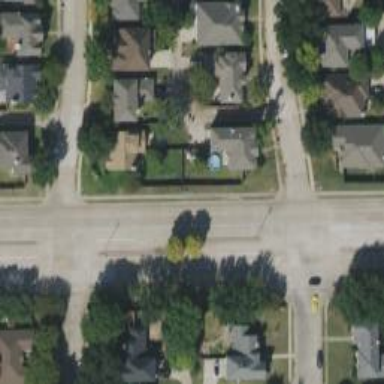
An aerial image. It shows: Secondary road with separate sidewalk.